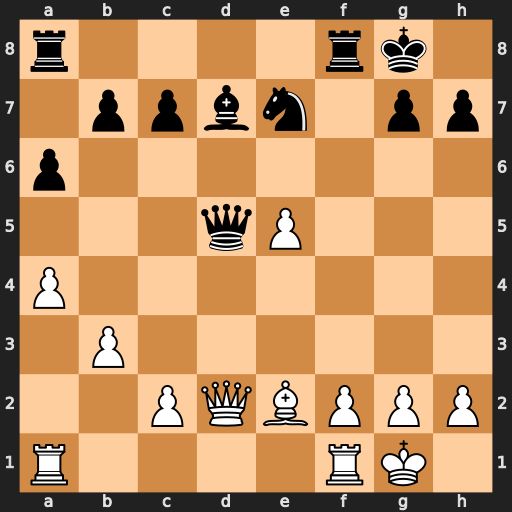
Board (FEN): r4rk1/1ppbn1pp/p7/3qP3/P7/1P6/2PQBPPP/R4RK1
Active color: w
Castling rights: -
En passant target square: -
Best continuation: Bc4 Qxc4 bxc4